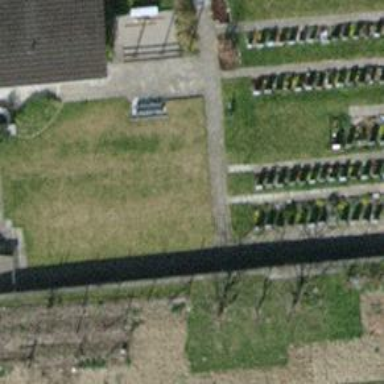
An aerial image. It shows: Cemetery.